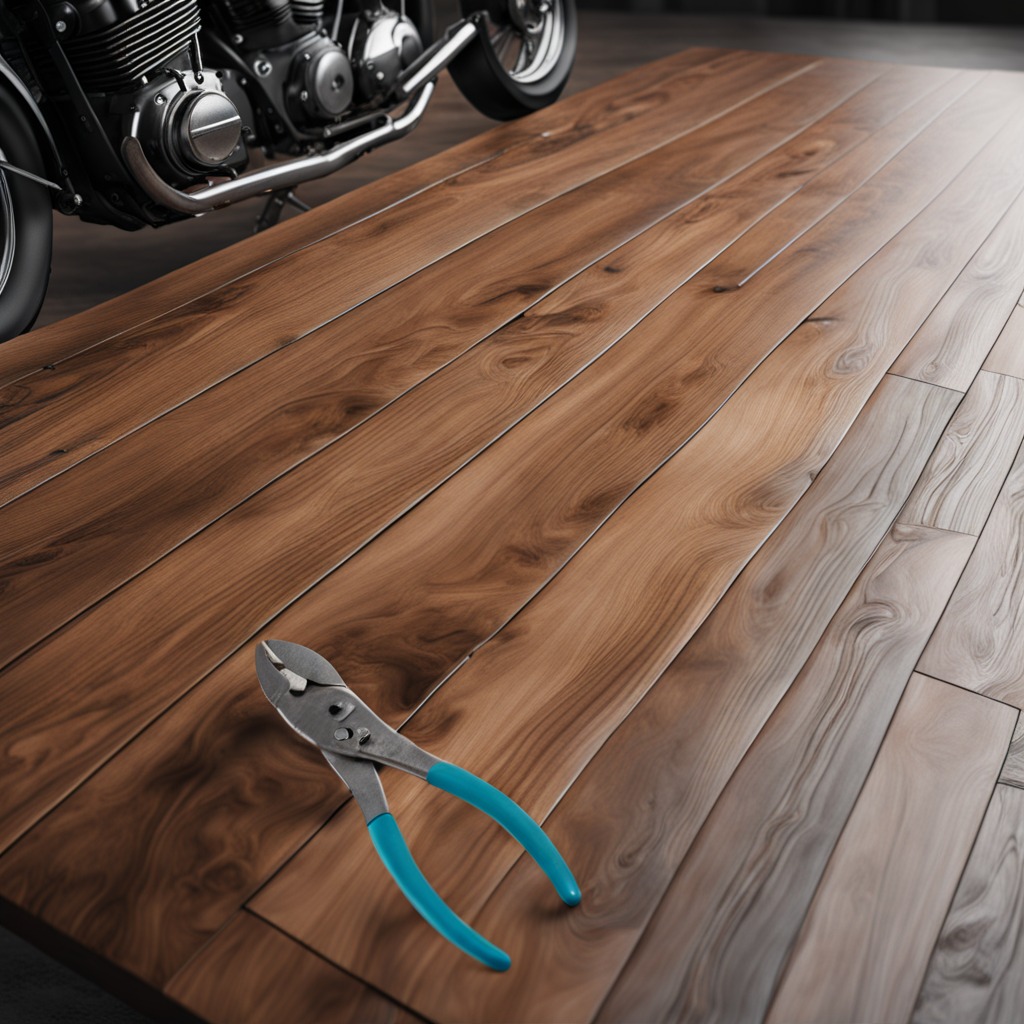
A plier is lying on the oil-spilled wooden table in a vintage motorcycle garage.